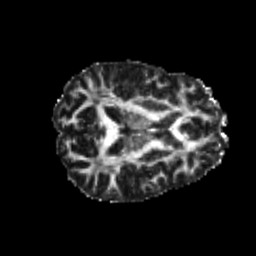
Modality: FA
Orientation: axial
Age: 23
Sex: male
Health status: healthy
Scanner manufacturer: philips
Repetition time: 7.393 s
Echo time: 0.08599 s